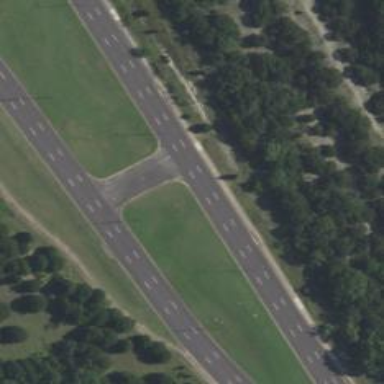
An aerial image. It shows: Secondary link road.